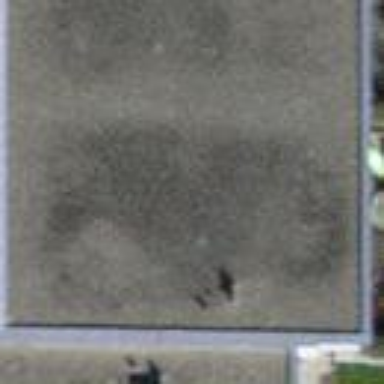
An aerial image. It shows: Terrace building.